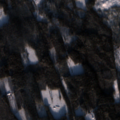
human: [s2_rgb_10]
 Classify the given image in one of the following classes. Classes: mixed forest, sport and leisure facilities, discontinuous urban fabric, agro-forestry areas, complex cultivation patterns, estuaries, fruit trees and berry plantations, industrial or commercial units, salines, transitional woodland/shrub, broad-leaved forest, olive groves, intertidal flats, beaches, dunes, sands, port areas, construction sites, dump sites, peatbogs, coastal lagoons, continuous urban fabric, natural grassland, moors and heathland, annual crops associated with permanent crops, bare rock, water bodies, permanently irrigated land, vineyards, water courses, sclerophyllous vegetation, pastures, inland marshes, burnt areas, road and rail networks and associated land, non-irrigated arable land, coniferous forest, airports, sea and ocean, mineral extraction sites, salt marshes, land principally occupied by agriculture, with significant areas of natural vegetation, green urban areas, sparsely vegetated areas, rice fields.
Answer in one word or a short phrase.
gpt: coniferous forest, mixed forest, transitional woodland/shrub